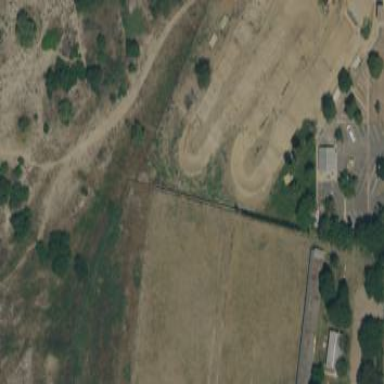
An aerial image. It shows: BMX sports.